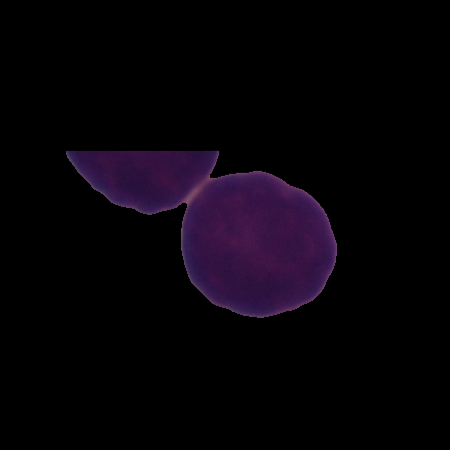
Label: healthy